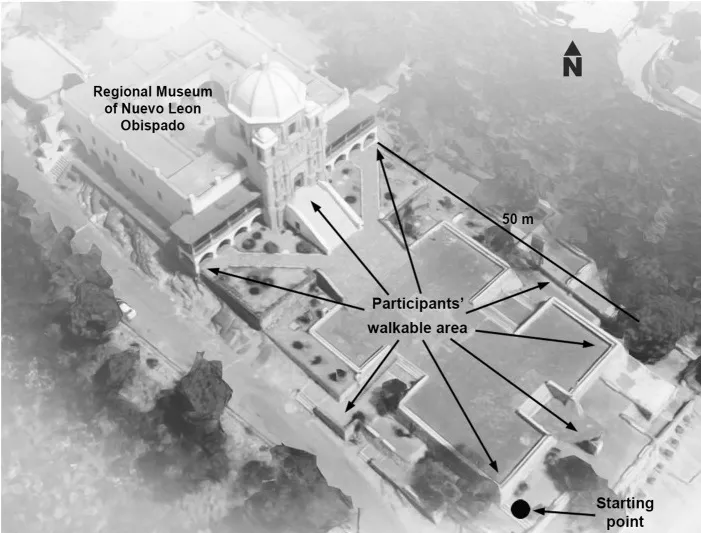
Aerial view of the Obispado building and esplanade. The image was created based on the 3D model of Google Maps.
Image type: radiology (scintigraphy)